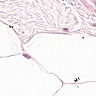
Metastatic tissue present: no